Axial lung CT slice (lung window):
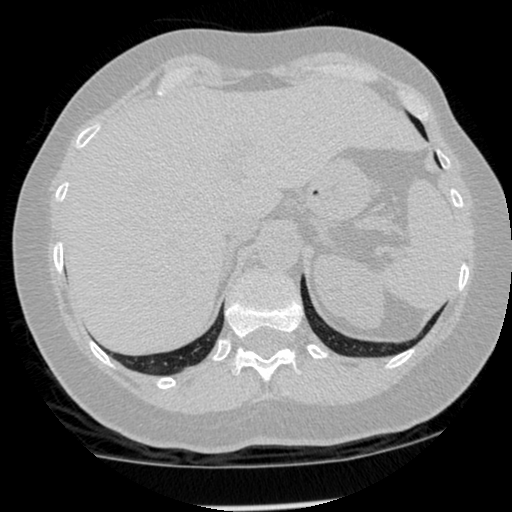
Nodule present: no